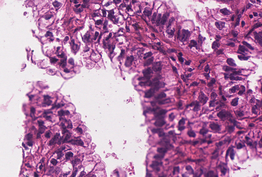
Tumor epithelial tissue: yes
Tumor-associated stroma tissue: yes
Normal tissue: no